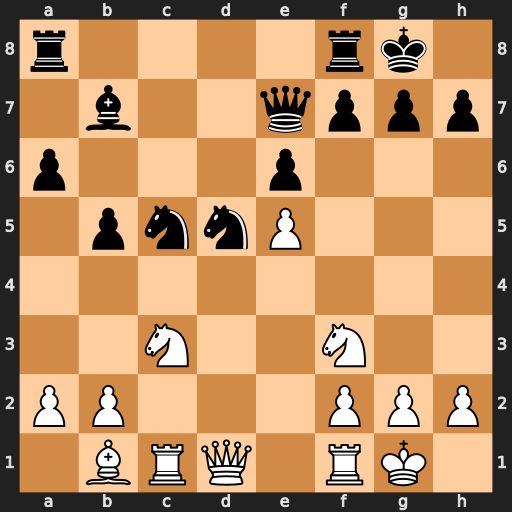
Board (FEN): r4rk1/1b2qppp/p3p3/1pnnP3/8/2N2N2/PP3PPP/1BRQ1RK1
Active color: w
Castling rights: -
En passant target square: -
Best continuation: Qc2 g6 Nxd5 Bxd5 Qxc5 Qxc5 Rxc5